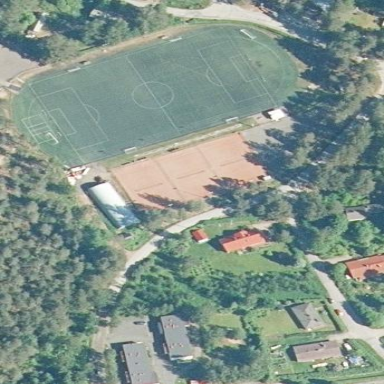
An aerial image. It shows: Multi-sport pitch with grass paver surface.